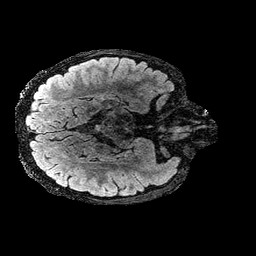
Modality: FLAIR
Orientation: axial
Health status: ill
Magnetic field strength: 3 T